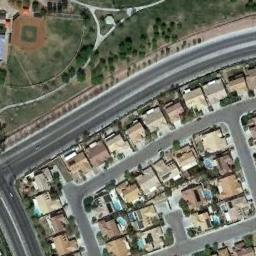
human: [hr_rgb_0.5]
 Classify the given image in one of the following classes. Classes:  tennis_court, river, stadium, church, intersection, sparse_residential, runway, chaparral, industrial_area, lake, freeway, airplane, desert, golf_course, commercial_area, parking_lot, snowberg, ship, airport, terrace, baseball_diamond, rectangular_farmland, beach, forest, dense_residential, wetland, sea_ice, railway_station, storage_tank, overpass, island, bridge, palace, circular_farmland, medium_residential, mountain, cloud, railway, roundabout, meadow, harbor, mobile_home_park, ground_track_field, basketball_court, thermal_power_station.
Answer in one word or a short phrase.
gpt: baseball_diamond